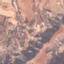
Label: HerbaceousVegetation